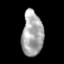
Tissue: skin
Cell type: Epithelial cells
Senescence score: 0.2146
Nuclear area (px): 933
Mean DAPI intensity: 167.274